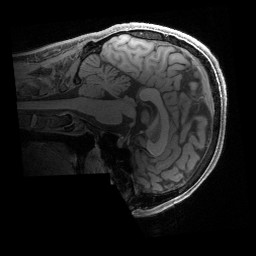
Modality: T1w
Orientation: sagittal
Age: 34
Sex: male
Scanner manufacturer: siemens
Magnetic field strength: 3 T
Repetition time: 2.4 s
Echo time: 0.00241 s